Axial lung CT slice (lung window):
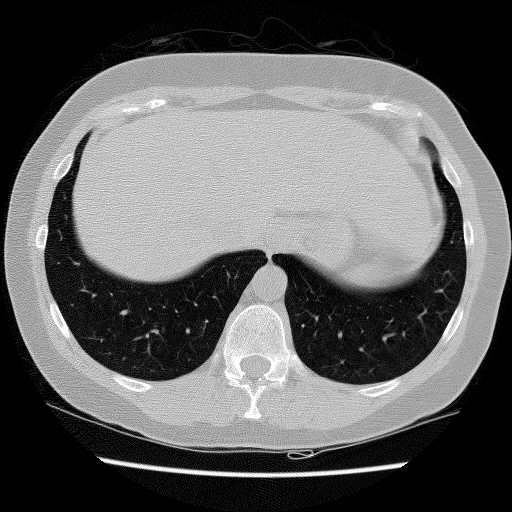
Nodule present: no